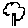
Label: tree